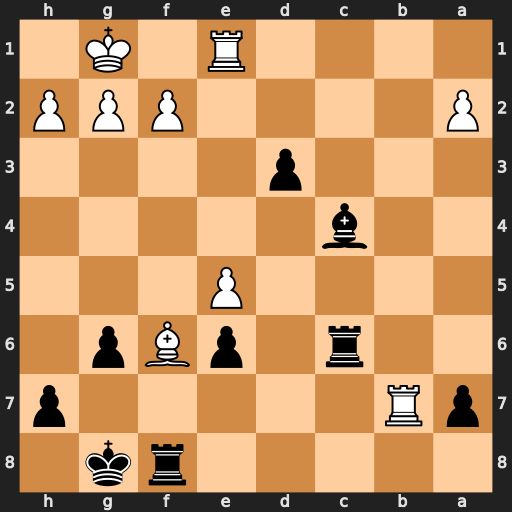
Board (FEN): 5rk1/pR5p/2r1pBp1/4P3/2b5/3p4/P4PPP/4R1K1
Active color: b
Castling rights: -
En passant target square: -
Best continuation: Rxf6 exf6 d2 Rd1 Be2